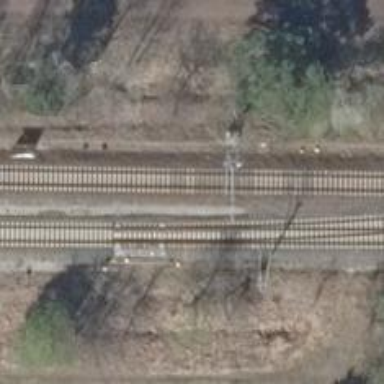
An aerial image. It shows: Railway switch.